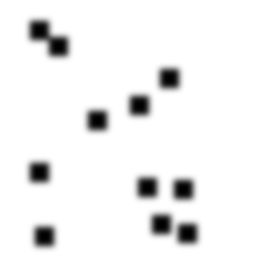
Squares: 11
Triangles: 0
Stars: 0
Total shapes: 11